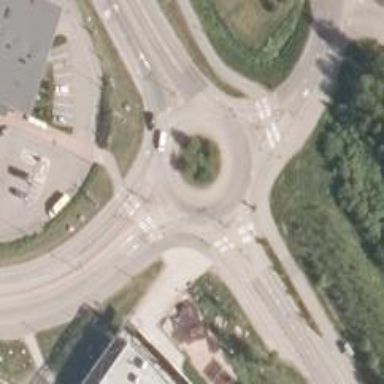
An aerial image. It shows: Tertiary road with asphalt surface leading to roundabout.